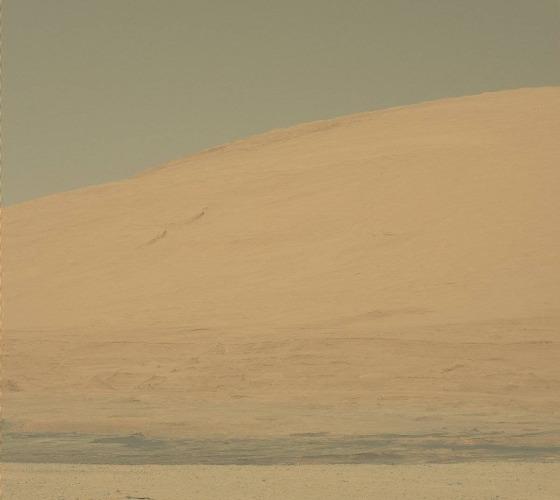
Terrain classes present: Gravel / Sand / Soil, Sky / Distant Mountains